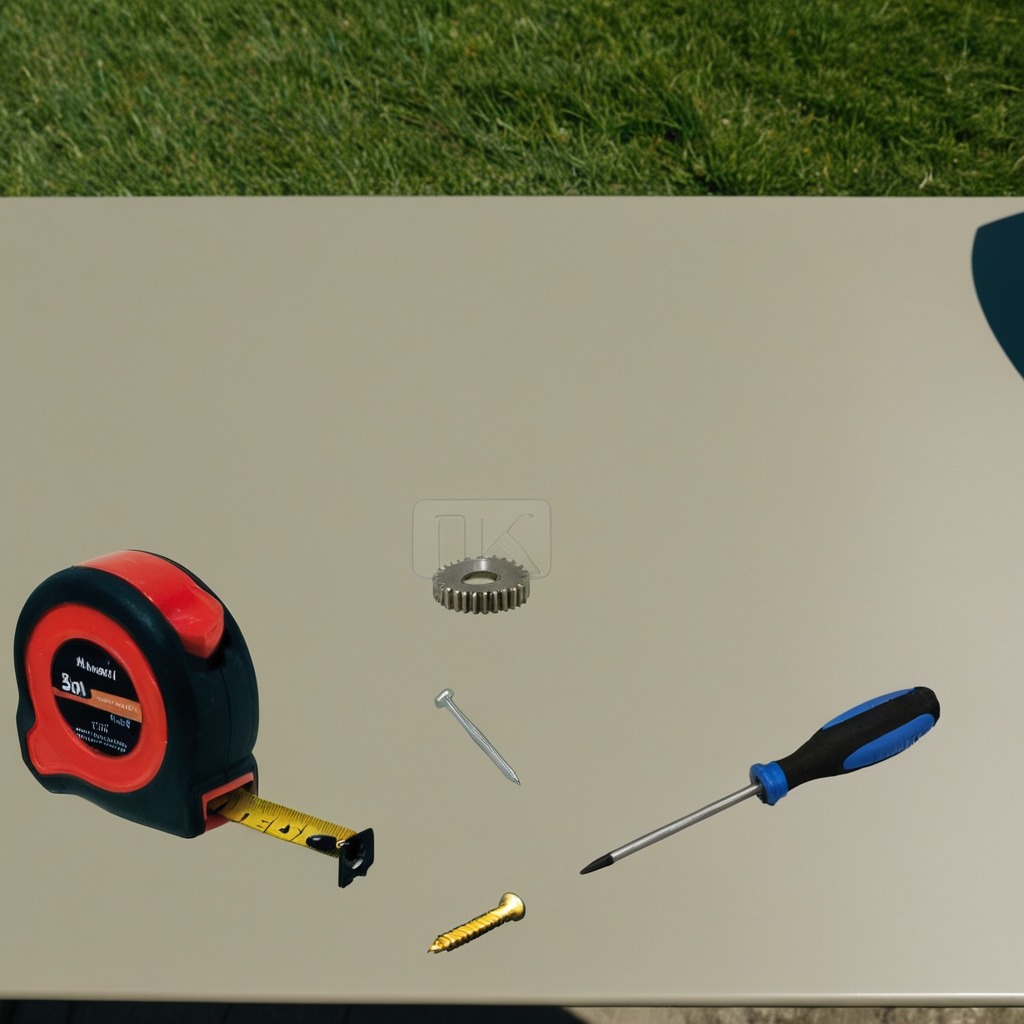
A steel gear with teeth, a measuring tape, a metal machine screw, an iron nail, and a screwdriver are lying on a clean utility table in a temporary outdoor tool station afternoon light present textured surface.